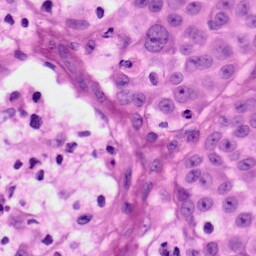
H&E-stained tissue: Skin